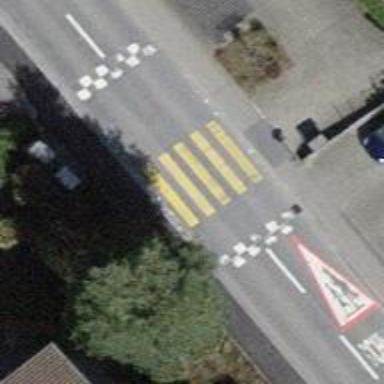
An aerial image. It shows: Zebra crossing on footway.